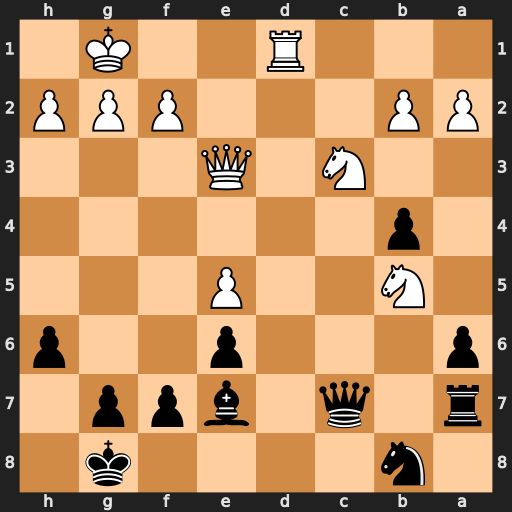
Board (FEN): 1n4k1/r1q1bpp1/p3p2p/1N2P3/1p6/2N1Q3/PP3PPP/3R2K1
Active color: b
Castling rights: -
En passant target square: -
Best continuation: axb5 Nxb5 Qc2 Rc1 Rd7